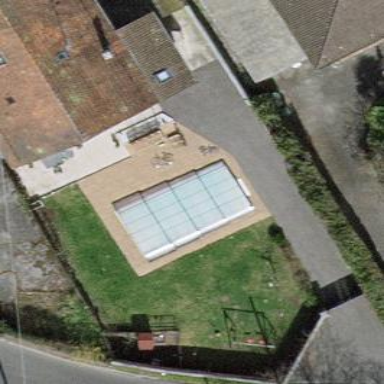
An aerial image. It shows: Garden surrounded by fence.